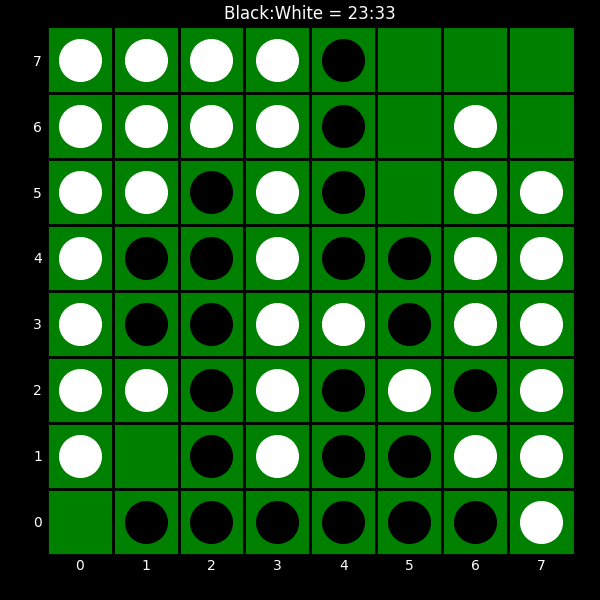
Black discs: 23
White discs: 33